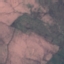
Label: HerbaceousVegetation